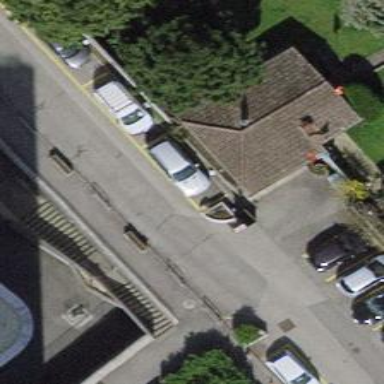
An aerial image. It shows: View of roof of building.